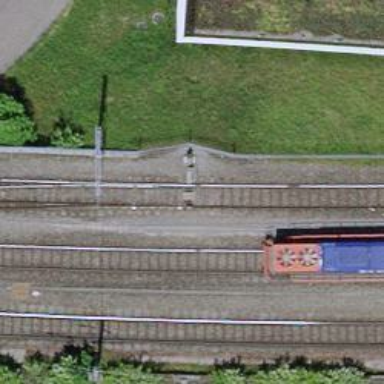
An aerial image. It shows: Single-track electrified rail service spur with contact line.